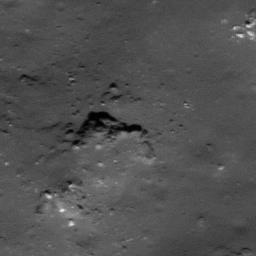
Pit: Tycho 5d
Host crater: Tycho
Host type: impact_melt
Lunar coordinates: latitude -42.612, longitude 348.648